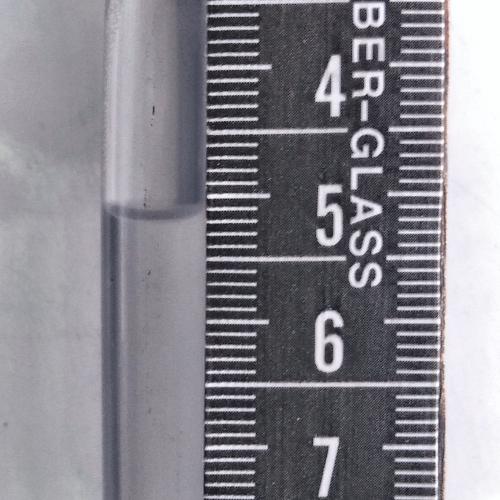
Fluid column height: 5.1 cm